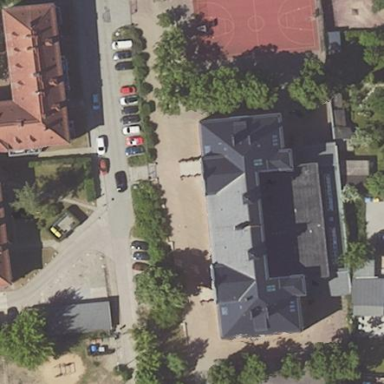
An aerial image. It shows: School building.